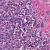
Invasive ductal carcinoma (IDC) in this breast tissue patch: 1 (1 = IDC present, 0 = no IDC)